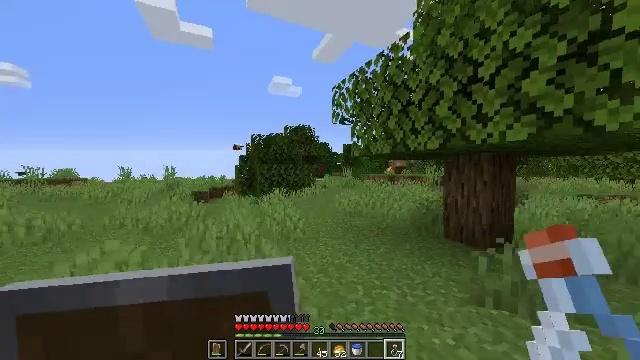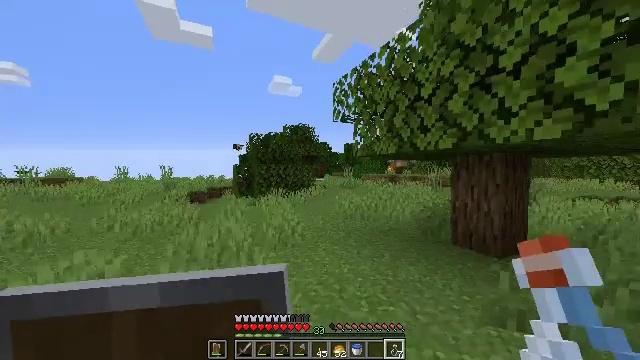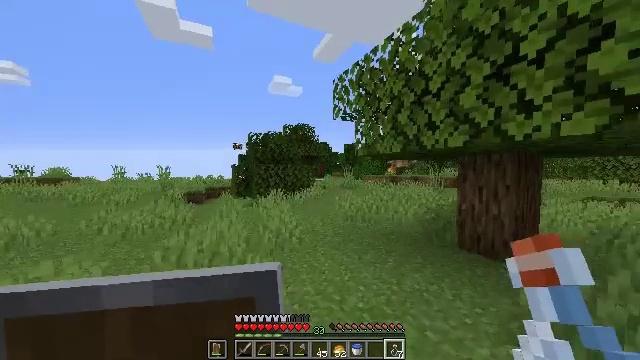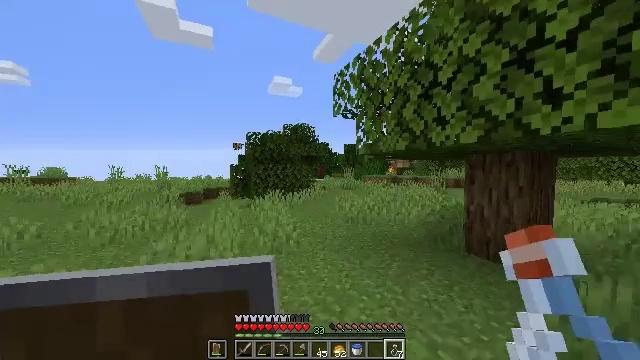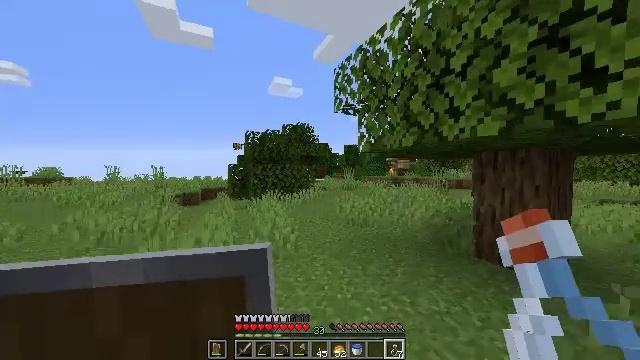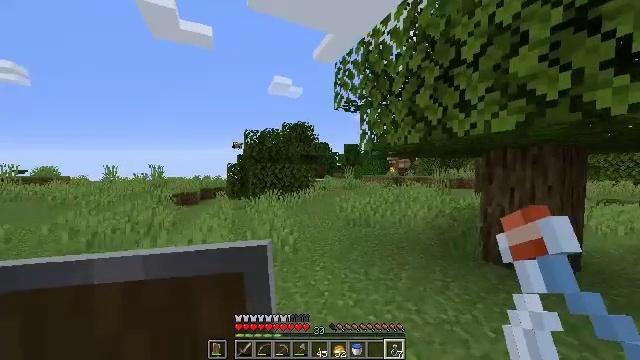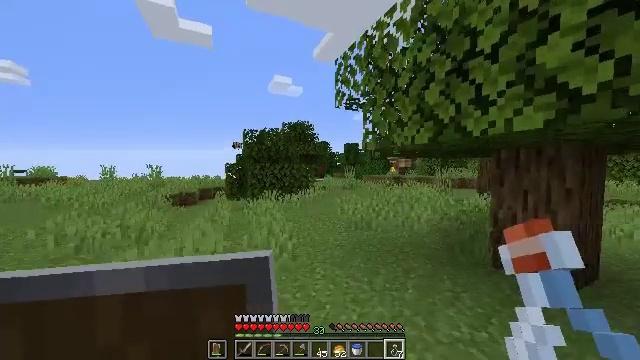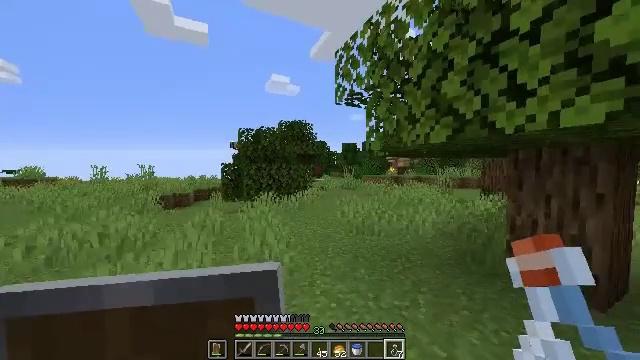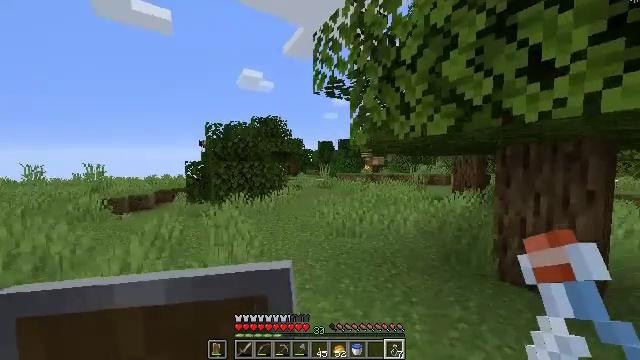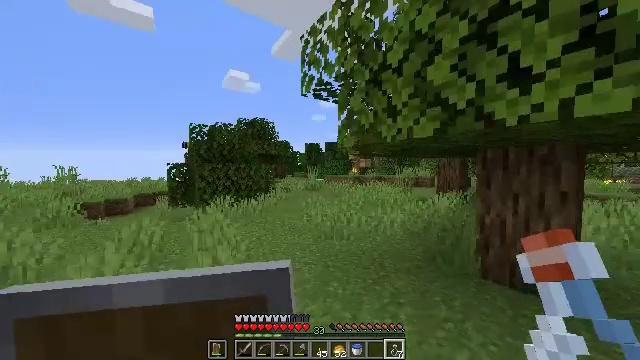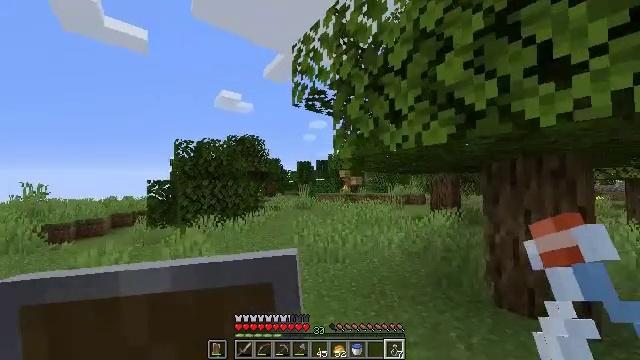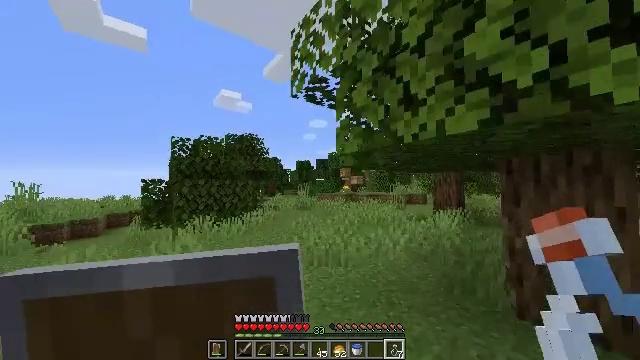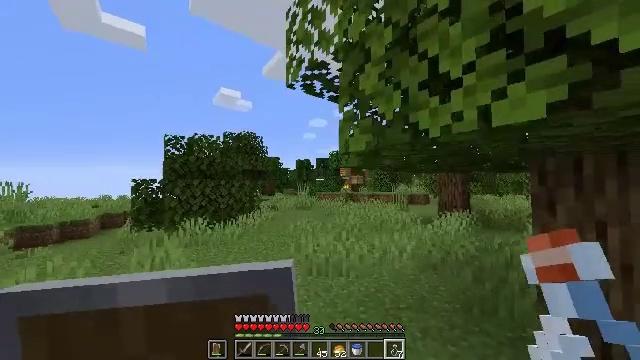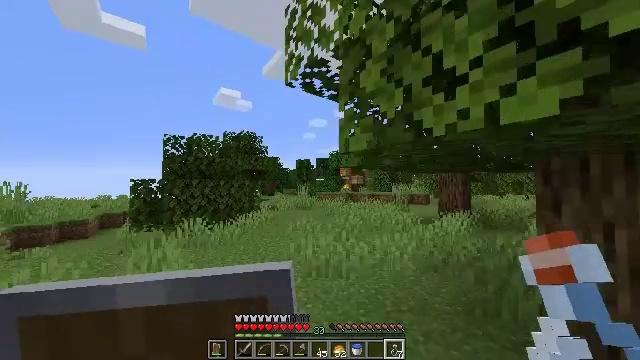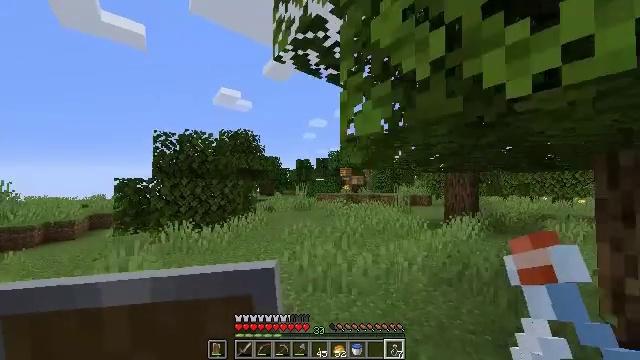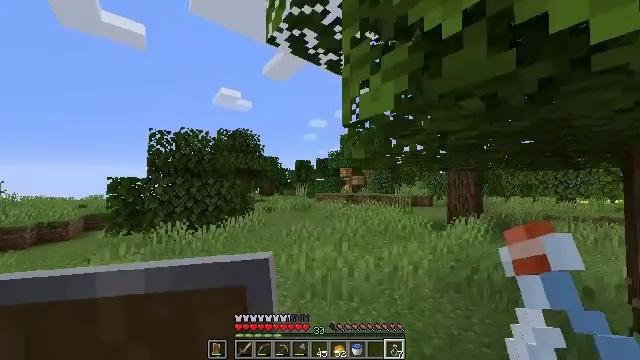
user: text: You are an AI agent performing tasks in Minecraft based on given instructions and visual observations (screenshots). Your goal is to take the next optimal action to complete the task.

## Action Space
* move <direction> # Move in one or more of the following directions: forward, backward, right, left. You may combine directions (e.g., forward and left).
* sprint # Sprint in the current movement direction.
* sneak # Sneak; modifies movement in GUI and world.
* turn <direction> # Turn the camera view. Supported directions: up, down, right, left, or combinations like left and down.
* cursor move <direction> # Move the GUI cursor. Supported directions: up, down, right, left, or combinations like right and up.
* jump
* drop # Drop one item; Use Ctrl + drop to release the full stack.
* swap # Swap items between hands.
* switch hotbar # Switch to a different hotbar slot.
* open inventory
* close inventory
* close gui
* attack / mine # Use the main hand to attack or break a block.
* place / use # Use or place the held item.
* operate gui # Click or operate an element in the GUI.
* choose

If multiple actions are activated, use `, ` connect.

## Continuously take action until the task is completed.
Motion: motion action
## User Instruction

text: Pick up the dandelion.
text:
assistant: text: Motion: move forward
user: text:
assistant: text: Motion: move forward
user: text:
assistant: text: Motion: move forward
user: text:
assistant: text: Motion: move forward
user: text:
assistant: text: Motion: move forward
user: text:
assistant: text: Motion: move forward
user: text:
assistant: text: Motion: move forward
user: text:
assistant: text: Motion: move forward, turn right
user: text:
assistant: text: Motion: move forward, turn right
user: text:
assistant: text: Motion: move forward, turn right and up
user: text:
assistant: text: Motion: move forward
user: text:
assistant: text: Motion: move forward
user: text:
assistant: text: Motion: move forward
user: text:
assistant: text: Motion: move forward
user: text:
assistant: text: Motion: move forward
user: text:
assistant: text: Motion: move forward
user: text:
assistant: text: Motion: move forward
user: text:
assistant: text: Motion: move forward
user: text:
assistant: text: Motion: move forward, turn right and down
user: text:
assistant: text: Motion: move forward, turn right
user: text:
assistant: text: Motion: move forward
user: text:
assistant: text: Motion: move forward
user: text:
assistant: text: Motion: move forward
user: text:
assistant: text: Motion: move forward
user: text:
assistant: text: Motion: move forward
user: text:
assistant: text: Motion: move forward
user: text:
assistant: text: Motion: move forward
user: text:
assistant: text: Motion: move forward
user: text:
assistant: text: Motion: move forward
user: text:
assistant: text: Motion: move forward